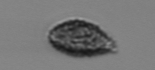
Label: Pseudochattonella_farcimen